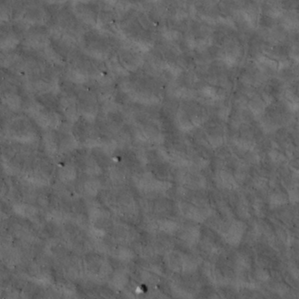
Label: non_frost